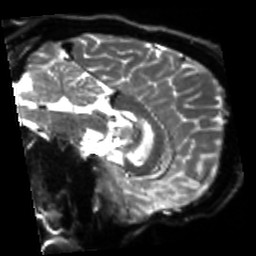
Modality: sbref
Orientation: sagittal
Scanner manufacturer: siemens
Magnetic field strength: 3 T
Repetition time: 4 s
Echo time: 0.0594 s